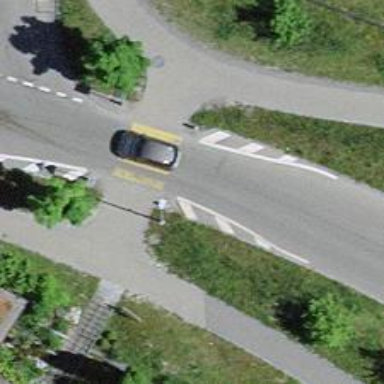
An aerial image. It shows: Zebra crossing on the road.